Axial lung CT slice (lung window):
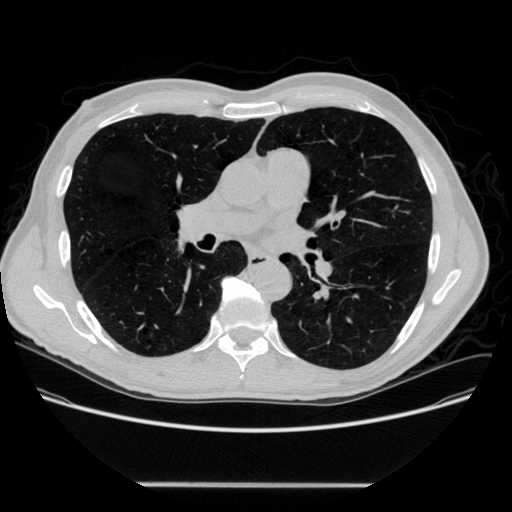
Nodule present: no